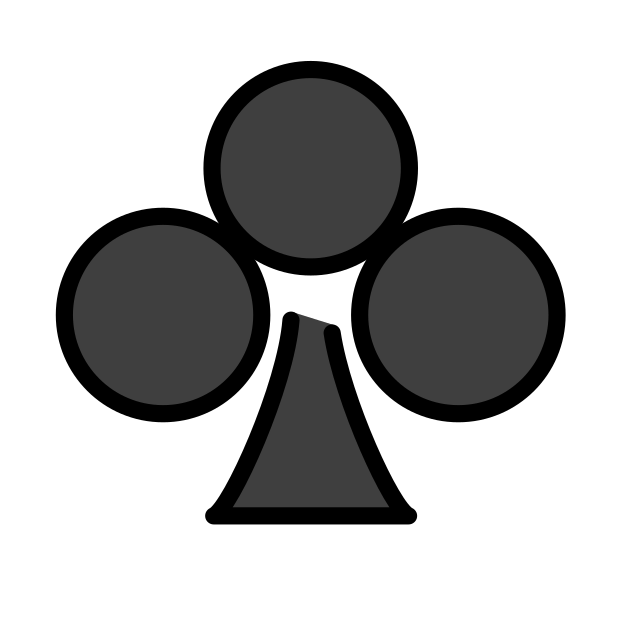
club suit